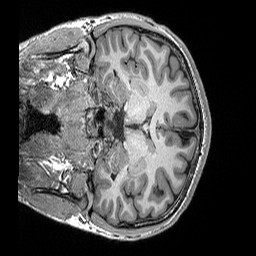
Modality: T1w
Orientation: coronal
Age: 24
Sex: male
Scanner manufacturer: siemens
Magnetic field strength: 3 T
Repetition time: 2.3 s
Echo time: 0.00298 s